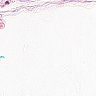
Metastatic tissue present: no